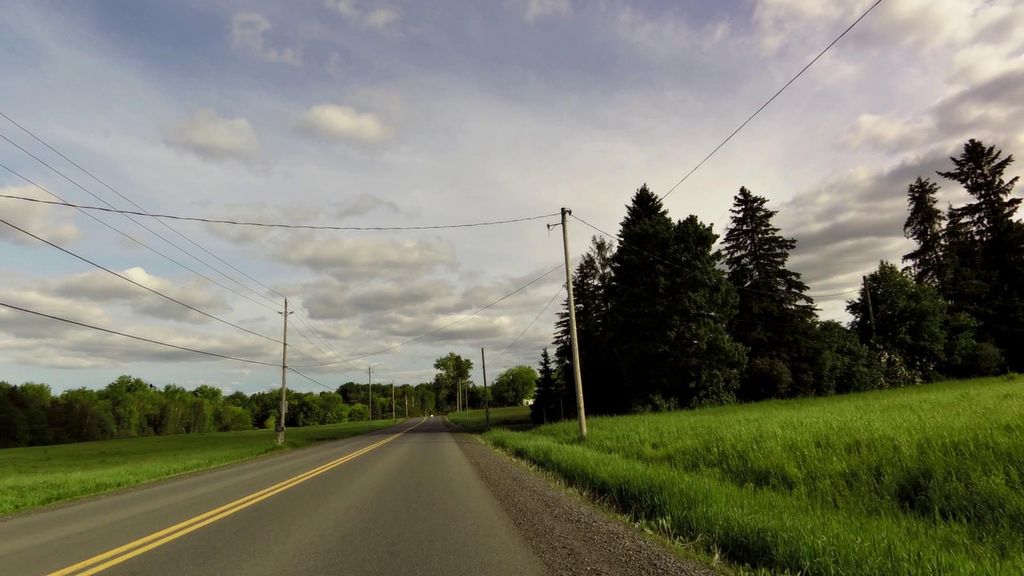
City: ottawa-gatineau